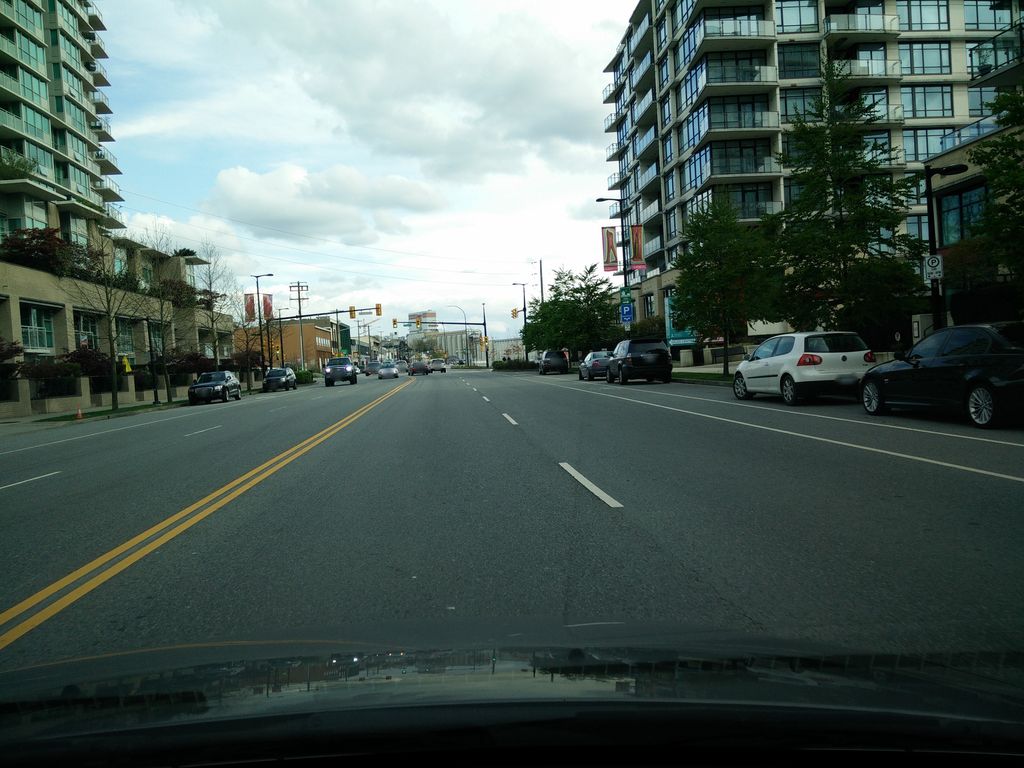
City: vancouver